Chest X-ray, PA view. Patient: 33 years old, sex F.
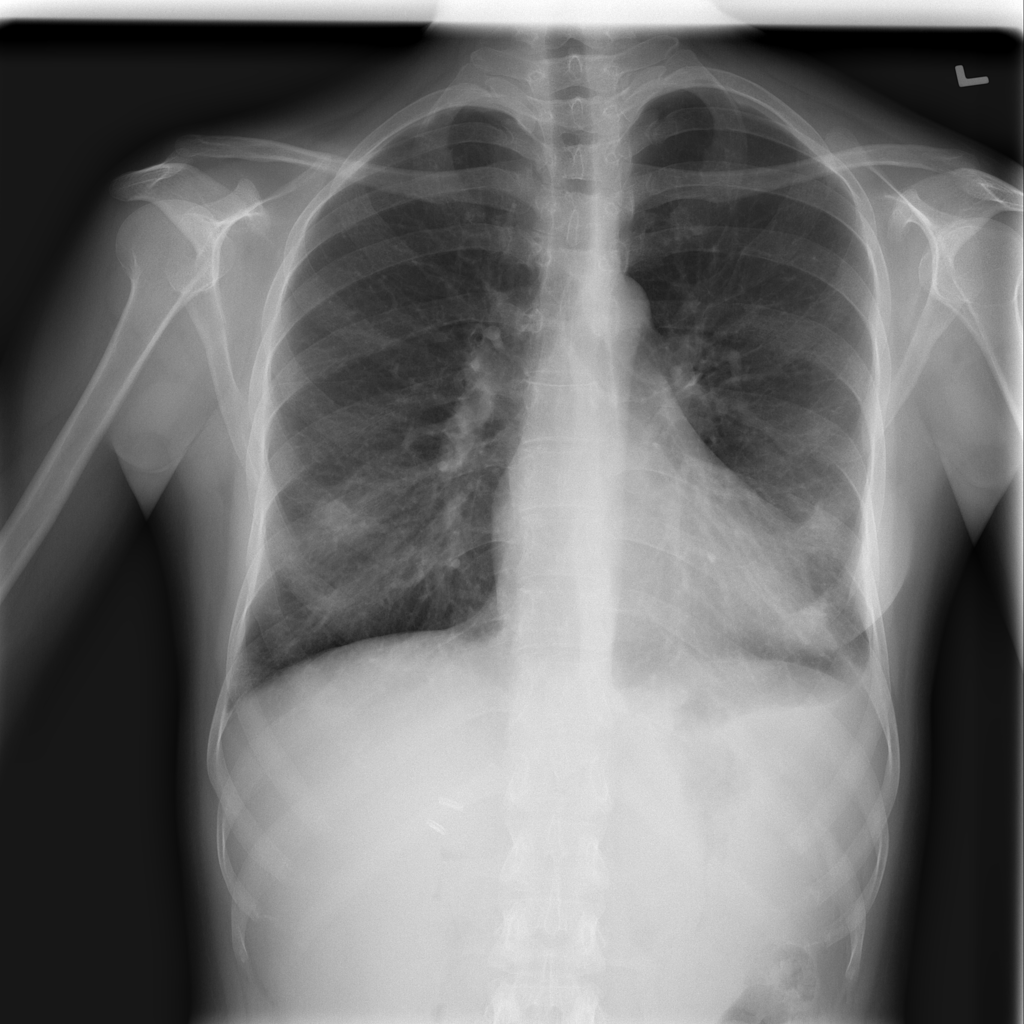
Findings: Effusion